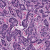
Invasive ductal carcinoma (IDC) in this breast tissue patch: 1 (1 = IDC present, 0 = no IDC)